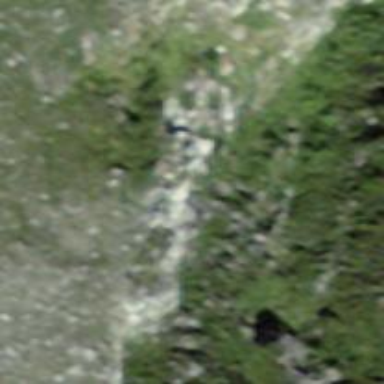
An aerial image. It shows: Cliff in nature.